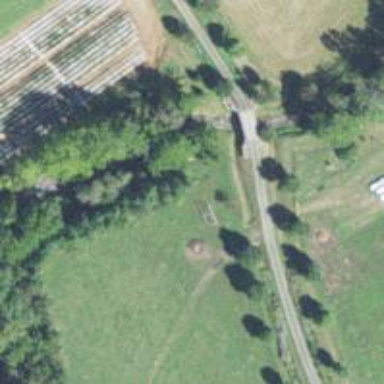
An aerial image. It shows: Driveway bridge on service road.